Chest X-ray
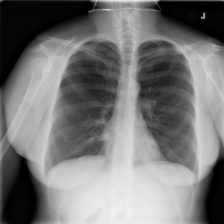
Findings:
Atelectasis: positive
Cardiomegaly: negative
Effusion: negative
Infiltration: negative
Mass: negative
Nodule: negative
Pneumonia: negative
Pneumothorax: negative
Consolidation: negative
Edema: negative
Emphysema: negative
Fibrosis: negative
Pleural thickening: negative
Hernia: negative